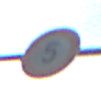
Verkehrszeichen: Geschwindigkeit5
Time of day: MorningAfternoon
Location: Outdoor (Suburban)
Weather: PartlyCloudy
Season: NotSpecified
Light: Natural